Field crop: maize
Growth stage: 2
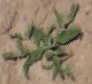
Species: atriplex